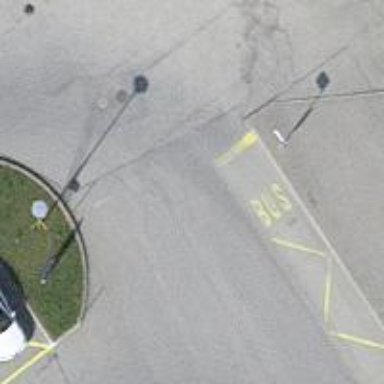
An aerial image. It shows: Public transport stop position.